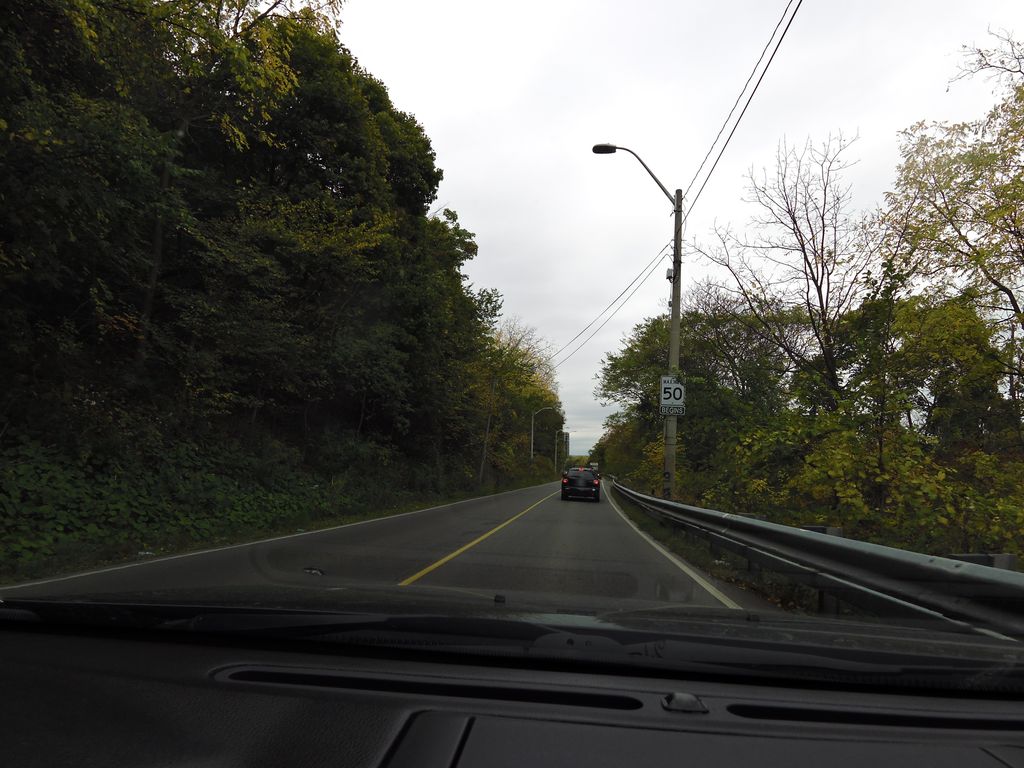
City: hamilton